Current action and preconditions to check: trajectory_clear

Your task: For each precondition in the list above, predict whether it will hold at this action.

Consider the current scene as observed from the mobile robot's camera, and analyze the predicted future states of all dynamic agents (e.g., people, animals, vehicles, or any moving entities) within the NEXT SECOND.

IMPORTANT: Only answer "very likely" if you are absolutely certain—based on strong, clear evidence—that a dynamic agent will violate the precondition in the predicted future state. Do NOT answer "very likely" for unlikely, ambiguous, or low-probability risks.

Ask yourself for each precondition: Is there a high probability, with clear and convincing evidence, that the predicted future states of any dynamic agent will interfere with the predicted future state of the currently executing action within the NEXT SECOND, causing that precondition to fail?

Assess the risk level based on these predictions. Use "likely" or "very likely" if motions create a clear risk of interference.

Use "neutral" or "improbable" if agents are nearby but their predicted paths are clearly diverging or non-conflicting.

Failure Risk Categories: "very improbable", "improbable", "neutral", "likely", "very likely"

Answer Format: Output ONLY the probability_of_failure value from these categories: "very improbable", "improbable", "neutral", "likely", "very likely"

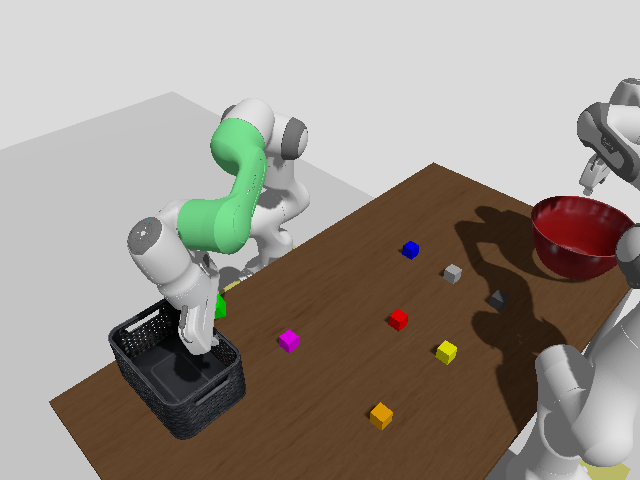

Answer: very improbable